Question: I have a 'TextBox' to search the files in main folder, it has sub-folder(s) too. I want to get the current folder name of selected item in 'ListBox', to be displayed in another 'ListBox'.
How do I do this?
My latest effort:
Here is my full coding!!
'''
private void listBox1_SelectedIndexChanged(object sender, EventArgs e)
{
string path = @"C:\Users\guest\Desktop\test\";
listBox2.Items.Clear();
{
listBox2.Items.Add(Path.GetDirectoryName(path));
}
}
private void textBox1_TextChanged(object sender, EventArgs e)
{
DirectoryInfo sdir = new DirectoryInfo(@"C:\Users\guest\Desktop\test");
FileInfo[] files = sdir.GetFiles(textBox1.Text.ToString() + "*", System.IO.SearchOption.AllDirectories);
string search = "";
listBox1.Items.Clear();
foreach (FileInfo file in files)
{
search = file.Name;
listBox1.Items.Add(Path.GetFileNameWithoutExtension(search));
}
}
'''
refer below snap.
Filename search and get full path

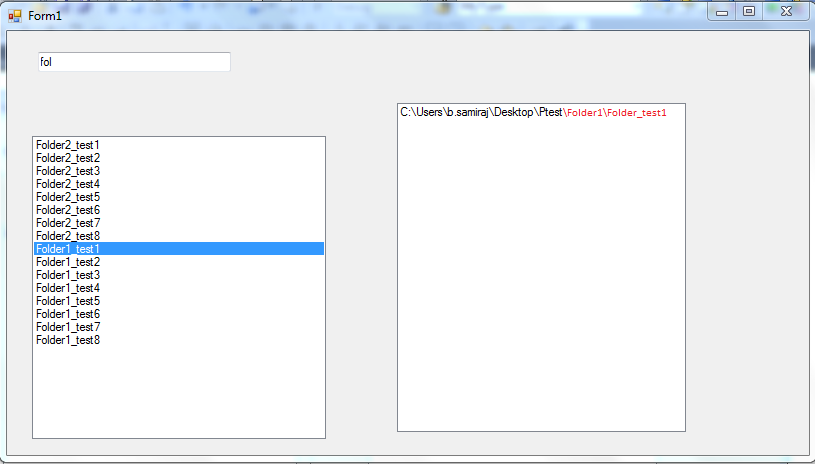
Answer: The issue is that when you are adding to 'listBox1' you are adding a 'string' - which then loses the context of its original path. The solution is to instead add an 'object' (e.g. 'TestPath') - which can 'ToString' into the text you want .
Below may assist you towards that aim.
Add this class:
'''
public class TestPath
{
public FileInfo Original { get; private set; }
public TestPath(FileInfo original)
{
Original = original;
}
public override string ToString()
{
return Path.GetFileNameWithoutExtension(Original.Name);
}
}
'''
Then replace:
'''
foreach (FileInfo file in files)
{
search = file.Name;
listBox1.Items.Add(Path.GetFileNameWithoutExtension(search));
}
'''
with:
'''
foreach (FileInfo file in files)
{
var path = new TestPath(file);
listBox1.Items.Add(path);
}
'''
Then replace:
'''
private void listBox1_SelectedIndexChanged(object sender, EventArgs e)
{
string path = @"C:\Users\guest\Desktop\test\";
listBox2.Items.Clear();
{
listBox2.Items.Add(Path.GetDirectoryName(path));
}
}
'''
with:
'''
private void listBox1_SelectedIndexChanged(object sender, EventArgs e)
{
listBox2.Items.Clear();
var currentItem = listBox1.SelectedItem as TestPath;
listBox2.Items.Add(currentItem.Original.FullName); // or any property
}
'''